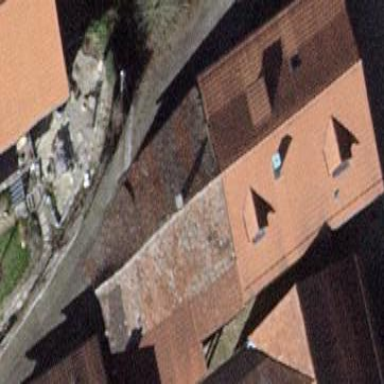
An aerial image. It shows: Detached building with gabled roof.